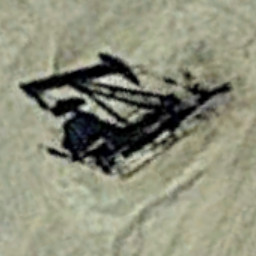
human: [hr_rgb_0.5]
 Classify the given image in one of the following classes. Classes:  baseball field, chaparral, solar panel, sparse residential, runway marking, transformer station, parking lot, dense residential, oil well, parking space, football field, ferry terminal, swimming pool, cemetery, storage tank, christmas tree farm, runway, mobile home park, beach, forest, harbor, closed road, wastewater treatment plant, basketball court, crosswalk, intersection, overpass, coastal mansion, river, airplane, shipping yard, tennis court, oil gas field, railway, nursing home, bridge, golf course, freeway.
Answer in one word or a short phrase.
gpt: oil well